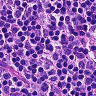
Metastatic tissue present: no